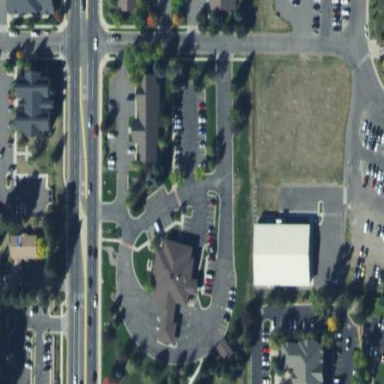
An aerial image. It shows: Parking area.